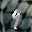
Label: 9